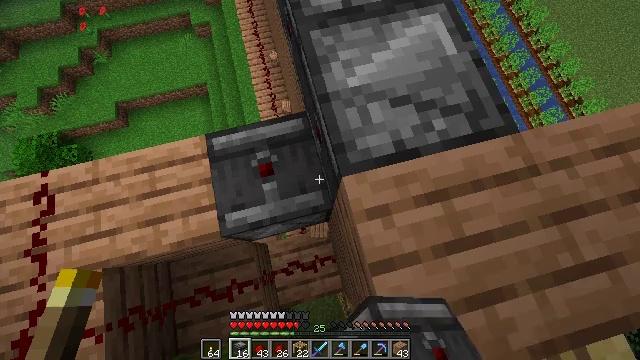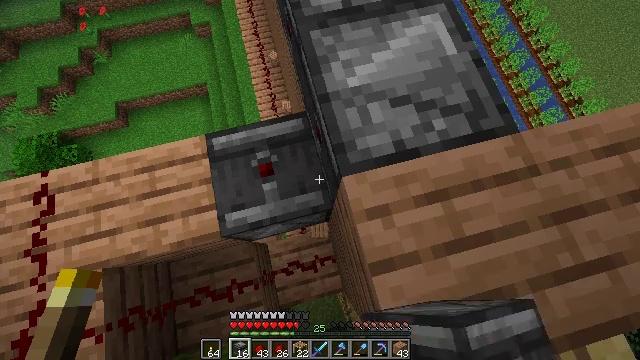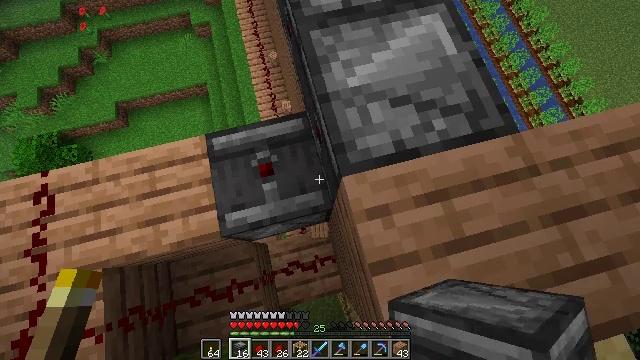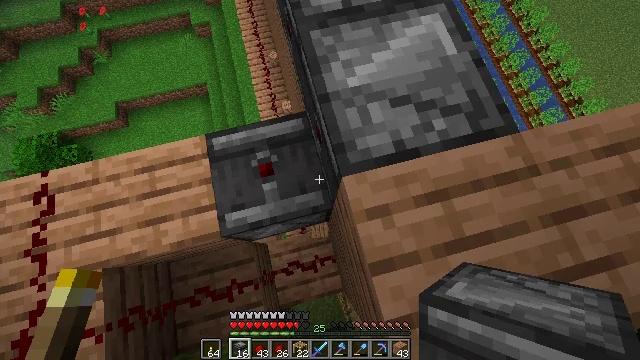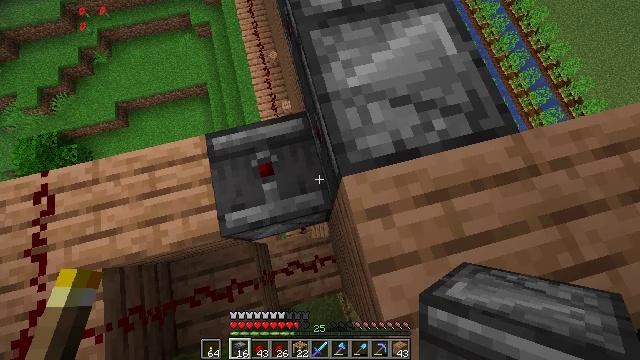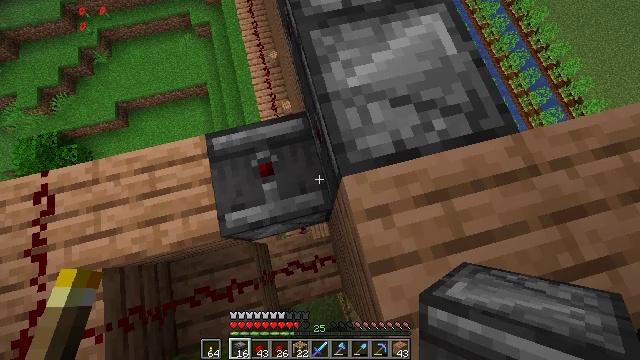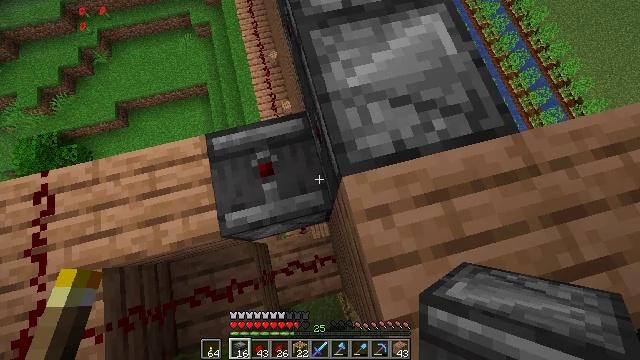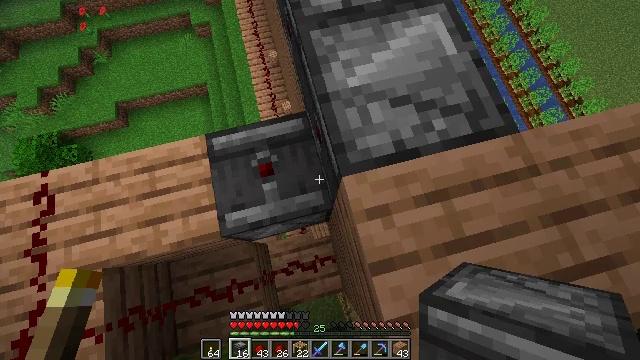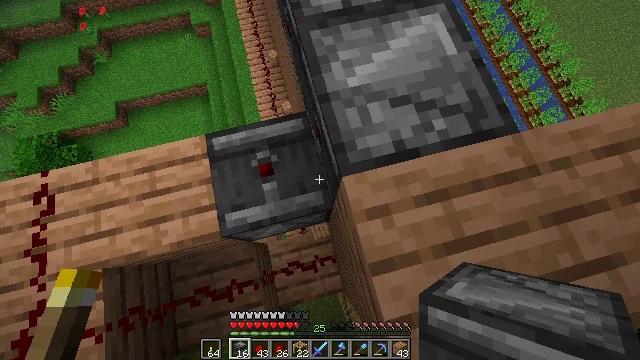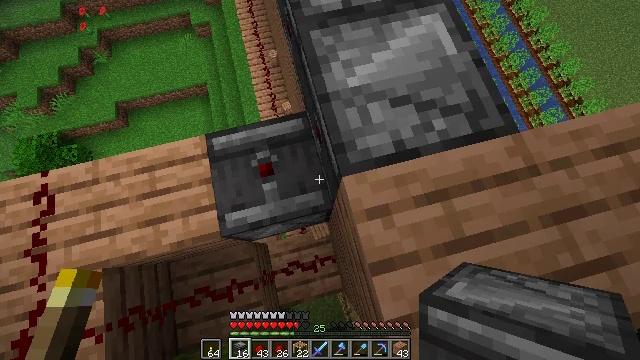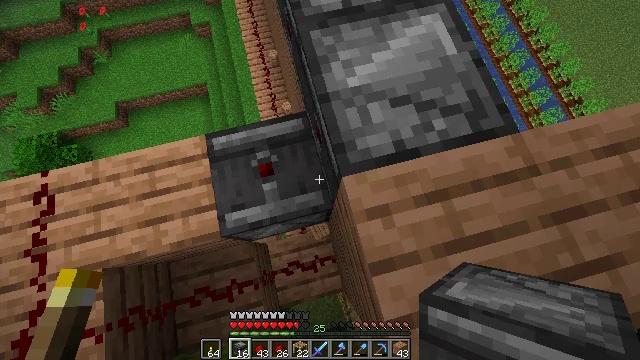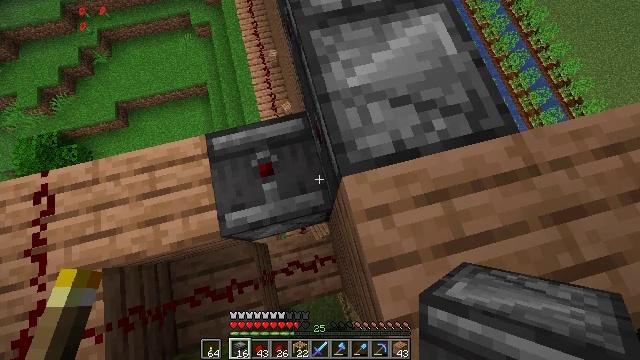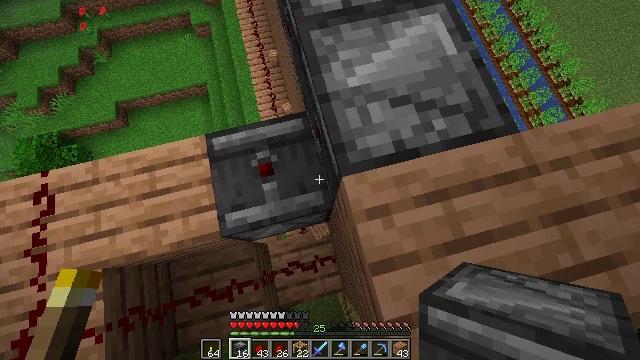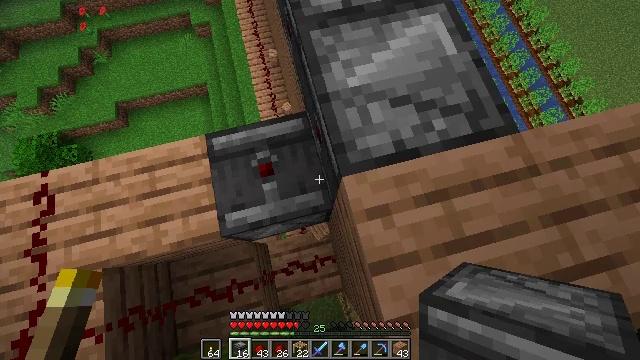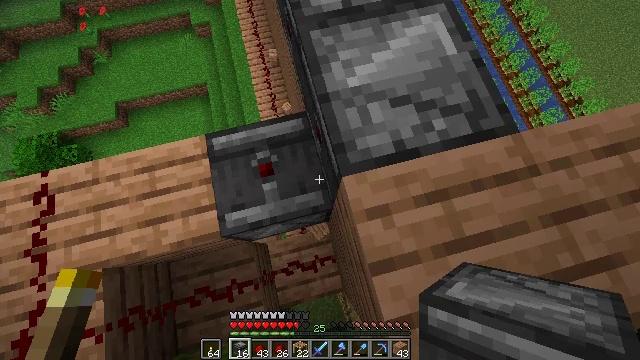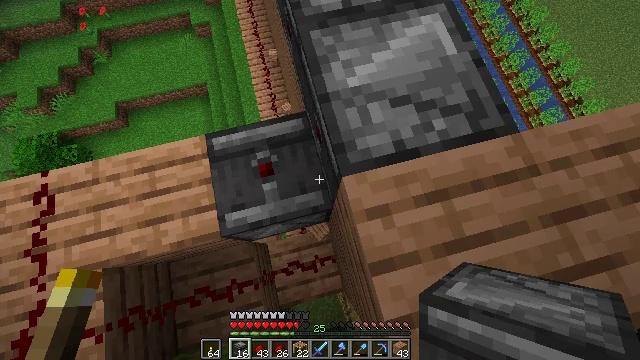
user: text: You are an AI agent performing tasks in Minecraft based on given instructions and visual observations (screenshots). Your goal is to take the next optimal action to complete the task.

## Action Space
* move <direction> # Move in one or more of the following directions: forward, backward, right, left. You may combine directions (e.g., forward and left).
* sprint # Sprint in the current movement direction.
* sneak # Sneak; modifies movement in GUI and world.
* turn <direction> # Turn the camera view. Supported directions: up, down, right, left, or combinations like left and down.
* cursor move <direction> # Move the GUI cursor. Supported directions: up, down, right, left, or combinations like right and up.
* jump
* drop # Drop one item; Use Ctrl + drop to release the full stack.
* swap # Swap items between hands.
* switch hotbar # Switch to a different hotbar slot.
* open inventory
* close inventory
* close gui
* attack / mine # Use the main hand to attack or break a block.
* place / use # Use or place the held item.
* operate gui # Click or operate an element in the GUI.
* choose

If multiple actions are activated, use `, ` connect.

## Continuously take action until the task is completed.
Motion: motion action
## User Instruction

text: Break the observer to move it.
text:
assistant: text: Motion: sneak
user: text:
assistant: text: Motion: sneak
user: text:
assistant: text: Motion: sneak
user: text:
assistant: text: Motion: sneak
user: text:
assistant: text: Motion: sneak
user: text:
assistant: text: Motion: sneak
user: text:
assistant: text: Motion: sneak
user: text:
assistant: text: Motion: sneak
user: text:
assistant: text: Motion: sneak
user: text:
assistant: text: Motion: sneak
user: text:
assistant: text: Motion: sneak
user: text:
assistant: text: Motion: sneak
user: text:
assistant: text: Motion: sneak
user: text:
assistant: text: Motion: sneak
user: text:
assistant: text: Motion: sneak
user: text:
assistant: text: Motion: sneak
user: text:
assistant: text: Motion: sneak
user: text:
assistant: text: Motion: sneak
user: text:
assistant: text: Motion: sneak
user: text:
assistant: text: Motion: sneak
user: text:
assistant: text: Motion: sneak, turn left
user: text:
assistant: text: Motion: sneak, turn left
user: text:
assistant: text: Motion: sneak, turn left
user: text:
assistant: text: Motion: sneak, turn left
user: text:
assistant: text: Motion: sneak
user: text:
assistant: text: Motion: sneak
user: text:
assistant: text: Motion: sneak
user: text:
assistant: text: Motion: sneak
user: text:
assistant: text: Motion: sneak
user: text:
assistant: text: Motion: sneak